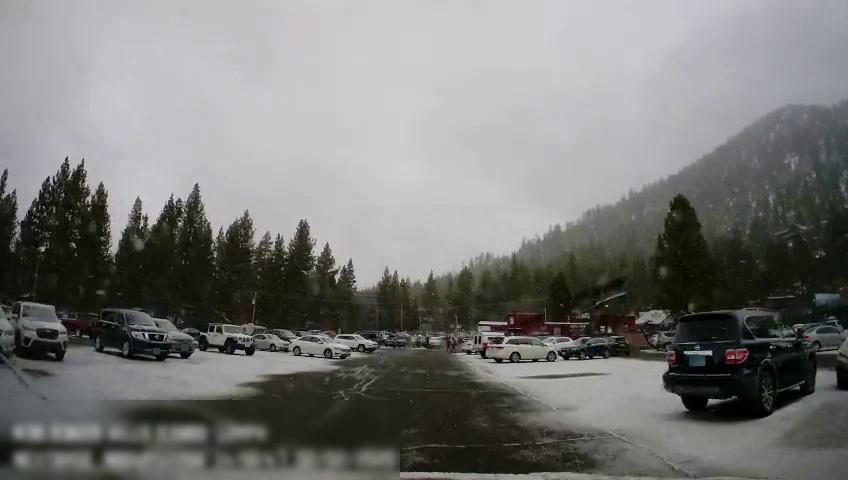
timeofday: Day
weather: Snowy
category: Vehicles | SUV
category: Vehicles | SUV
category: Vehicles | SUV
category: Vehicles | Car
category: Vehicles | Car
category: Vehicles | SUV
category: Vehicles | Truck
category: Vehicles | Car
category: Vehicles | SUV
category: Vehicles | SUV
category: Vehicles | SUV
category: Vehicles | Car
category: Vehicles | Car
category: Vehicles | Truck
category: Vehicles | Car
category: Vehicles | SUV
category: Vehicles | SUV
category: Vehicles | SUV
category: Vehicles | Car
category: Vehicles | Car
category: Vehicles | Car
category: Drivable Space
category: Pedestrians
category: Pedestrians